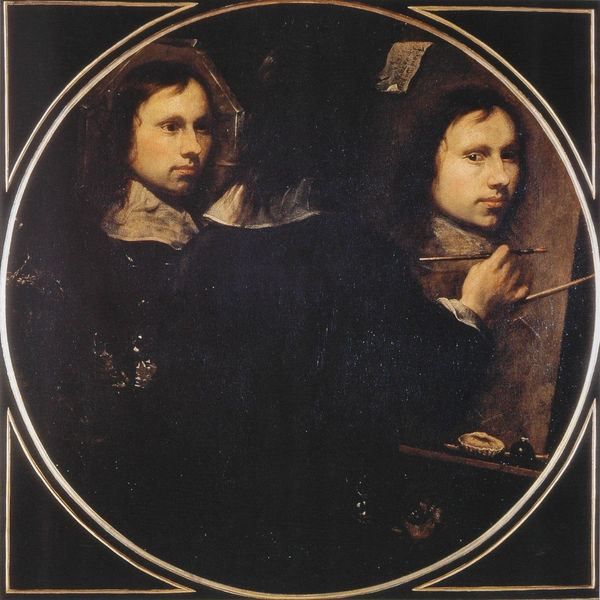
Titel: Selbstbildnis
Künstler: Johannes Gumpp
Standort: Florenz
Institution: Galleria degli Uffizi
Schlagwörter: blau, dunkel, gemälde, hand, haut, mann, schatten, weiß, braun, frisur, glas, grau, haar, hell, hut, licht, mund, männer, nase, rücken, schwarz, stirn, blick, malerei, rock, anzug, gesichter, augen, blass, gesicht, inkarnat, kragen, rahmen, sehen, ärmel, bild, bildnis, holland, niederlande, portrait, porträt, schauen, spiegel, öl, spiegelung, auge, haare, interieur, lange haare, mantel, drei, person, lippen, arbeit, kreis, rund, rundbild, stock, tondo, umrandung, helldunkel, rückenansicht, schrift, wangen, papier, ansicht, spiegelbild, stab, studie, farben, farbe, linien, ölgemälde, duktus, nasen, widerschein, atelier, maler, staffelei, selbstporträt, doppelporträt, tusche, lappen, zettel, eckig, medaillon, alpen, linie, rückenfigur, künstler, mundwinkel, seite, selbstbildnis, leinwand, malen, pinsel, rosig, tupfer, kopie, selbstportät, tinte, zwickel, fläschchen, selbstportrait, blickrichtung, mittelalter, scwarz, reflektion, muschel, chiaroscuro, tintenfass, malstock, dreiecke, khnopff, schimmern, quadrat, doppelt, holländer, rechtshänder, rondo, pinselführung, schriftband, abmalen, paragone, kreisrund, langhaarig, quadratur, dreifach, bildspiegel, cartellino, dreifachansicht, eigenportrait, goyen, kopieren, kreisquadrat, malstab, optik, quadratischer kreis, quadratkreis, quadratur des kreises, schatrten, selbsportrait, pastete, pinsek, dopple